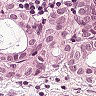
Metastatic tissue present: yes